Question:
These numbers are stored in the Database. They origionate from Delphi code. Although I assume they follow some kind of standard. I have tried 'Color.FromArgb(255);'
But i know for a fact that the first is RED (in the delphi side), where as in ASP.NET it thinks its blue 'Color [A=0, R=0, G=0, B=255]'
I want these numbers into Hexidecimal anyway. I.e. #000000 , #FFFF99 etc etc
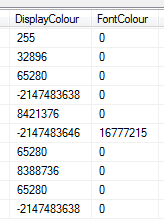
Answer: Delphi colors ('TColor') are 'XXBBGGRR' when not from a palette or a special color.
See <URL> also contains some details on the special cases.
# Standard colors
To convert to a standard color you should use something like :
'''
var color = Color.FromArgb(0xFF, c & 0xFF, (c >> 8) & 0xFF, (c >> 16) & 0xFF);
'''
To convert to hex, :
'''
string ColorToHex(Color color)
{
return string.Format("#{0:X2}{1:X2}{2:X2}",
color.R, color.G, color.B);
}
'''
# System colors
For system colors (negative values in your database), they are simply the windows constants masked by '0x80000000'.
<URL>
# Sample code
'''
Color DelphiColorToColor(uint delphiColor)
{
switch((delphiColor >> 24) & 0xFF)
{
case 0x01: // Indexed
case 0xFF: // Error
return Color.Transparent;
case 0x80: // System
return Color.FromKnownColor((KnownColor)(delphiColor & 0xFFFFFF));
default:
var r = (int)(delphiColor & 0xFF);
var g = (int)((delphiColor >> 8) & 0xFF);
var b = (int)((delphiColor >> 16) & 0xFF);
return Color.FromArgb(r, g, b);
}
}
void Main()
{
unchecked
{
Console.WriteLine(DelphiColorToColor((uint)(-<PHONE>)));
Console.WriteLine(DelphiColorToColor(
(uint)KnownColor.ActiveCaption | 0x80000000
));
Console.WriteLine(DelphiColorToColor(0x00FF8000));
}
}
'''